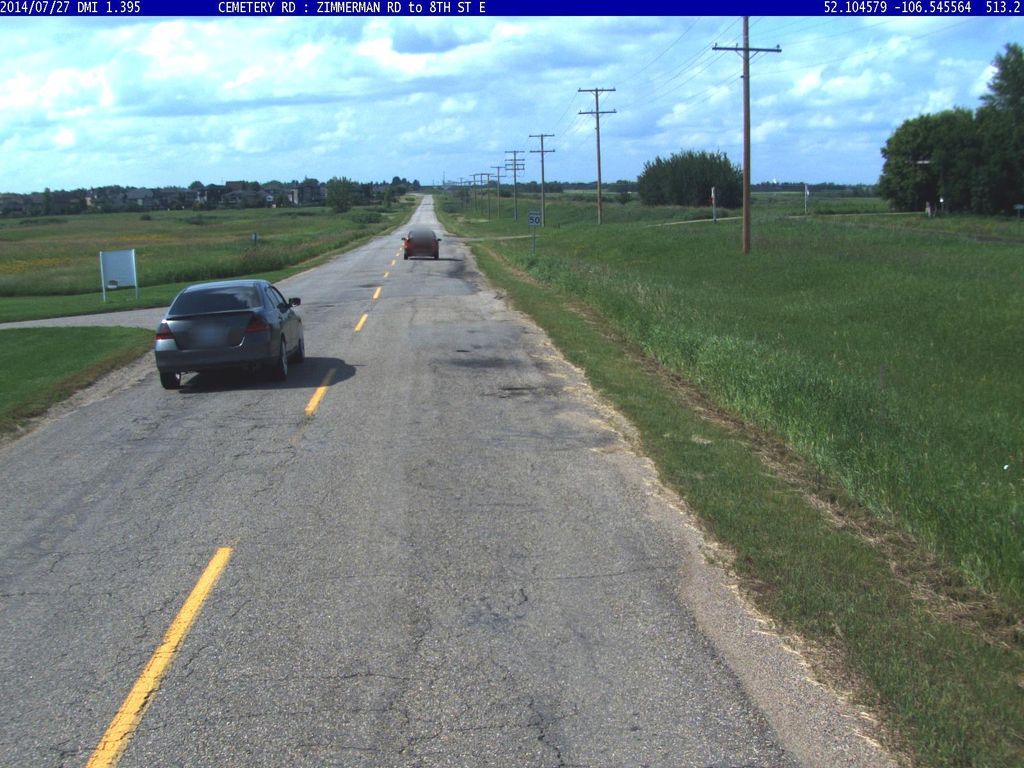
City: saskatoon